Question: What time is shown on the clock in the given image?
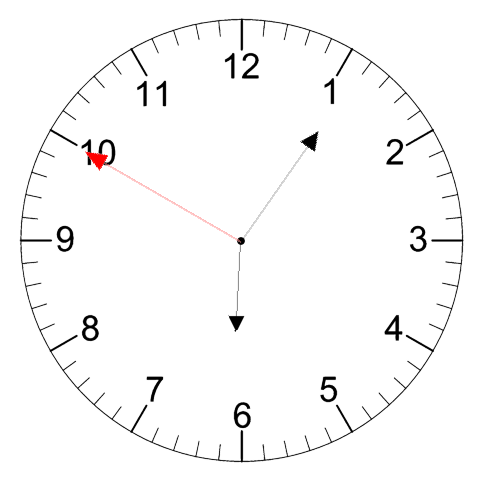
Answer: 06:05:50